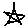
Label: star